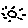
Label: sun